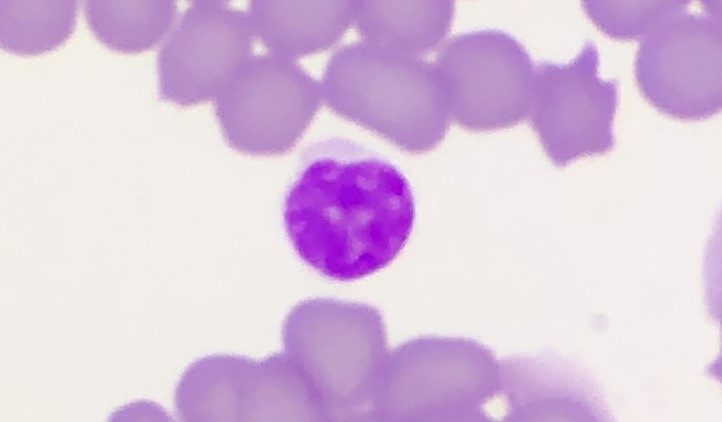
White blood cell type: Lymphocyte